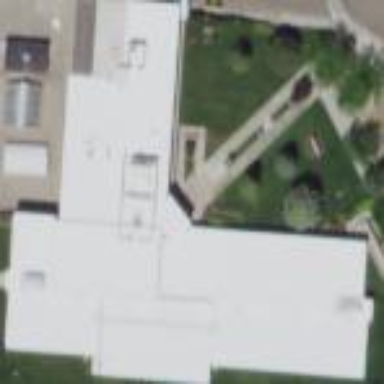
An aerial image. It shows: Public building.